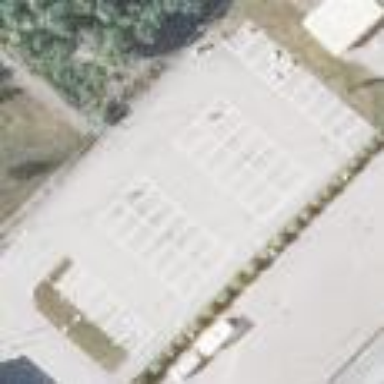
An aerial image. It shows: Parking area.